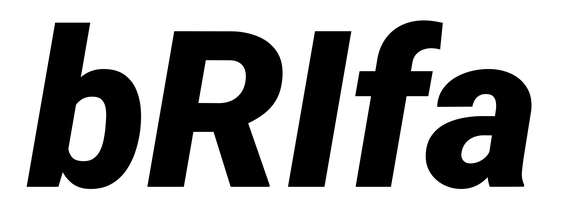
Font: Roboto-Italic_Black_Italic